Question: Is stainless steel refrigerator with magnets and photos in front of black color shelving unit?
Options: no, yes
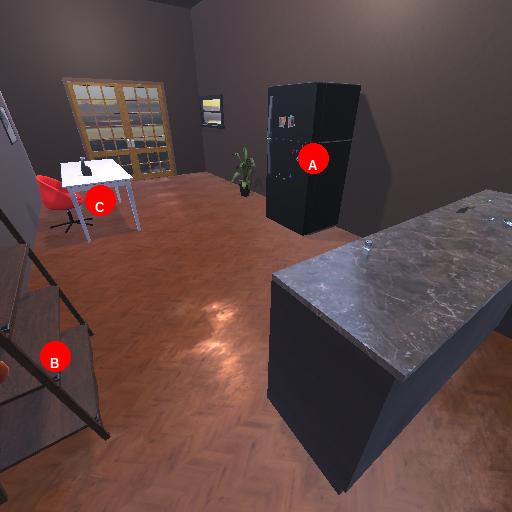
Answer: no